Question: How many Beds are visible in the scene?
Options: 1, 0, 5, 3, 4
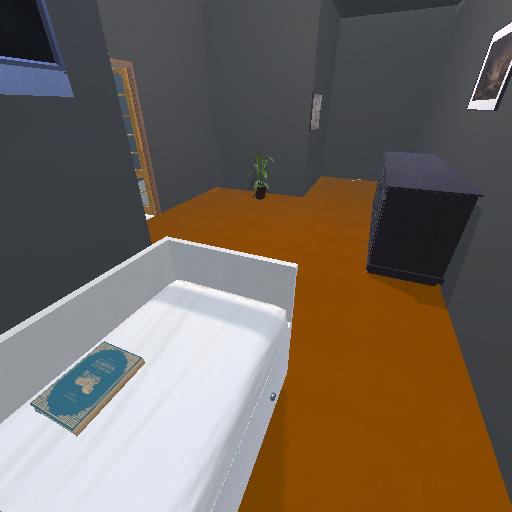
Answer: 1